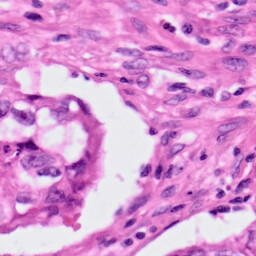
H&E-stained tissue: Lung